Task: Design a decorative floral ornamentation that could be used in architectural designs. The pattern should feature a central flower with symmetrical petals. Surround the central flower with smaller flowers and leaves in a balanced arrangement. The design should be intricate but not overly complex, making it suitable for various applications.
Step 1798:
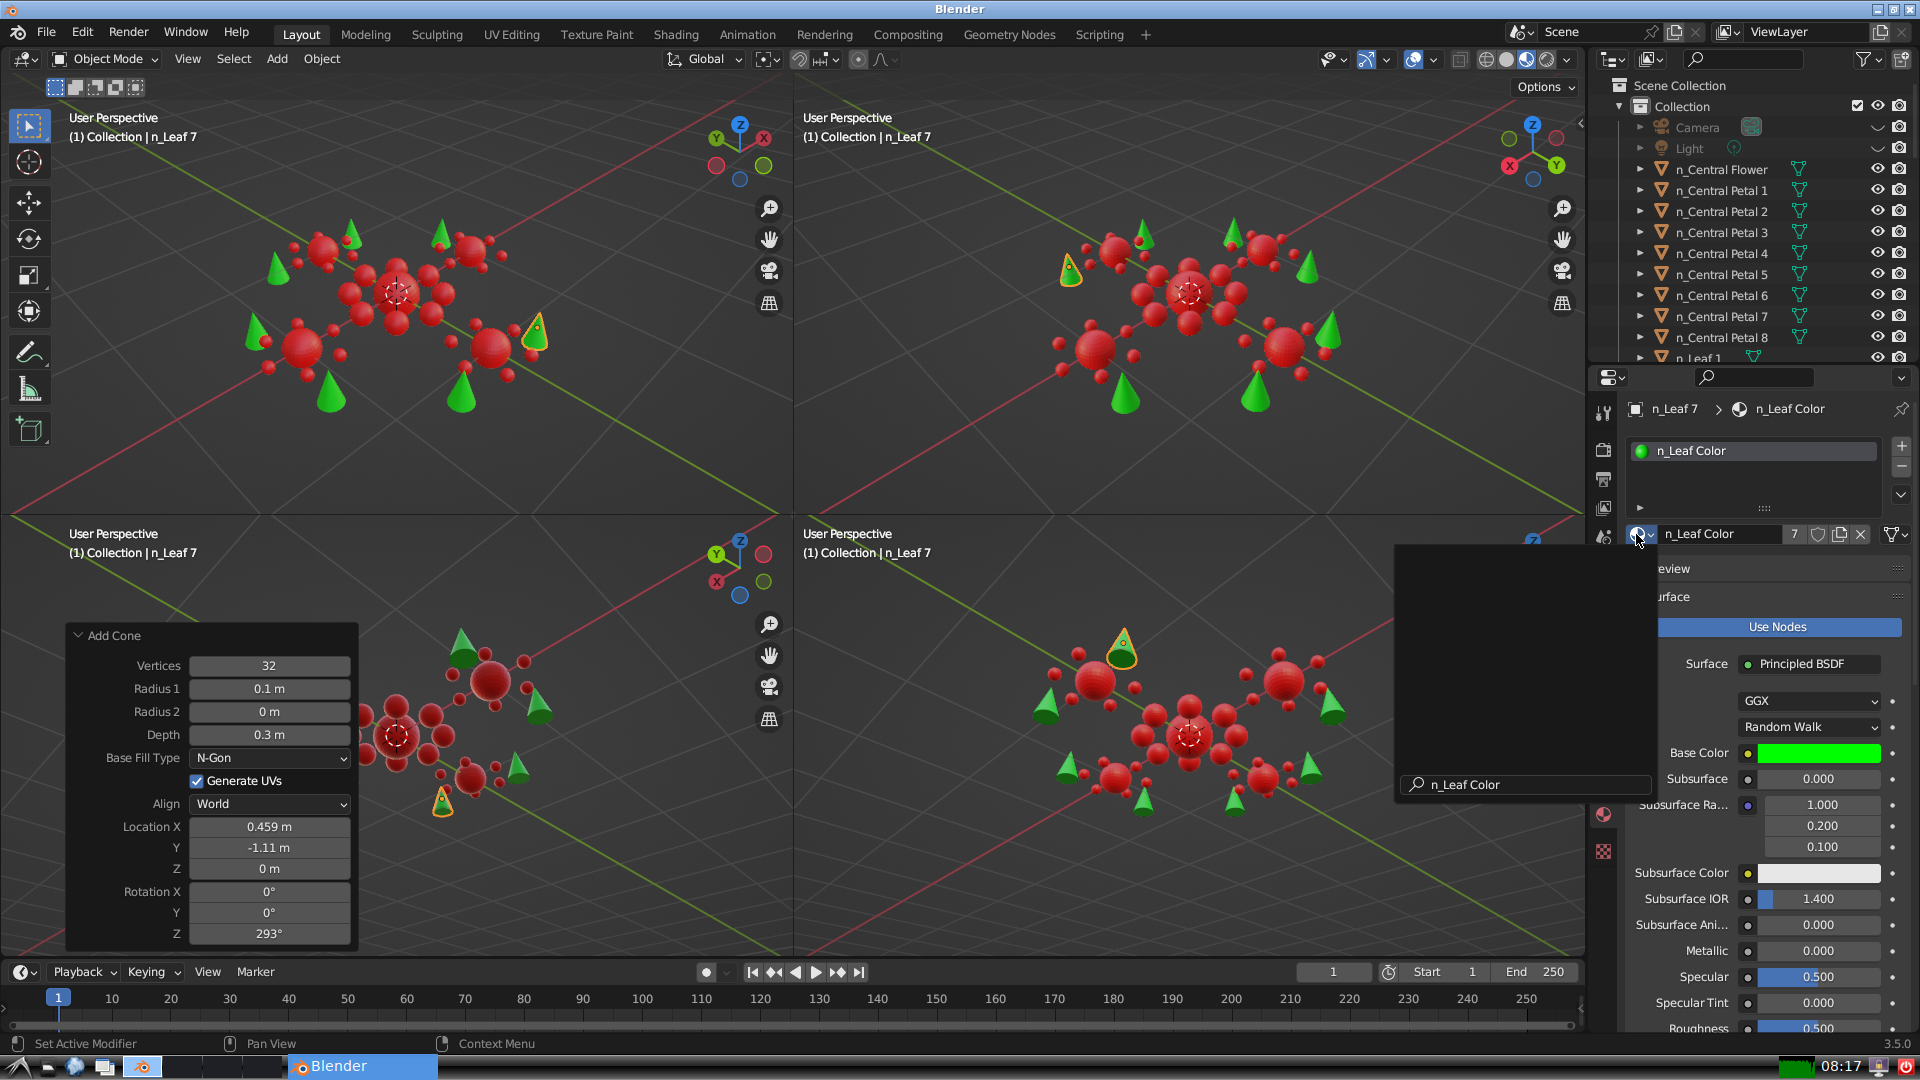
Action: {"mouse_move": [278, 58]}